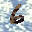
Label: 6